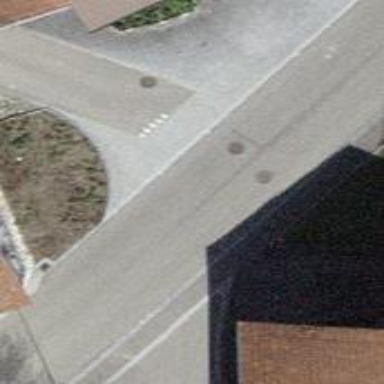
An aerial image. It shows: Paved tertiary road.